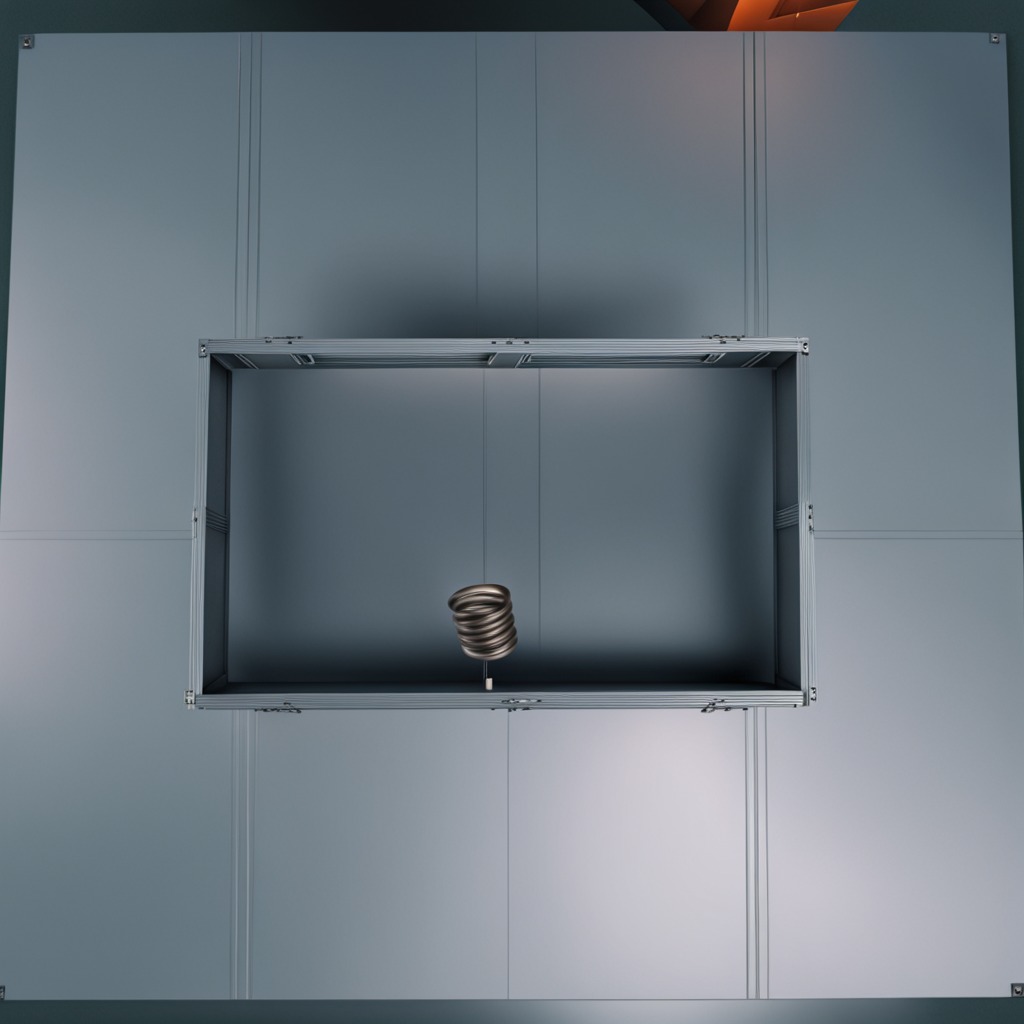
A coiled metal spring is lying on the toolbox surface.